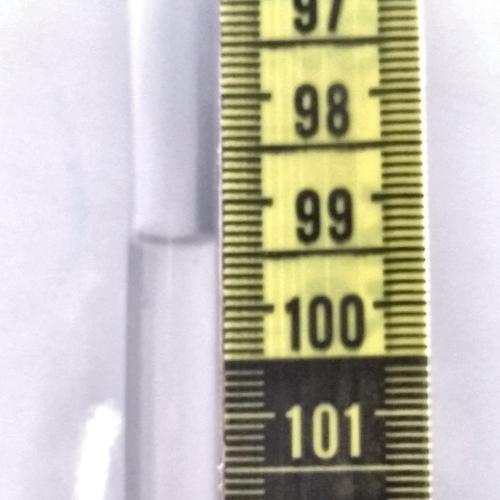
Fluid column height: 99.4 cm